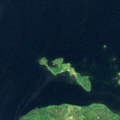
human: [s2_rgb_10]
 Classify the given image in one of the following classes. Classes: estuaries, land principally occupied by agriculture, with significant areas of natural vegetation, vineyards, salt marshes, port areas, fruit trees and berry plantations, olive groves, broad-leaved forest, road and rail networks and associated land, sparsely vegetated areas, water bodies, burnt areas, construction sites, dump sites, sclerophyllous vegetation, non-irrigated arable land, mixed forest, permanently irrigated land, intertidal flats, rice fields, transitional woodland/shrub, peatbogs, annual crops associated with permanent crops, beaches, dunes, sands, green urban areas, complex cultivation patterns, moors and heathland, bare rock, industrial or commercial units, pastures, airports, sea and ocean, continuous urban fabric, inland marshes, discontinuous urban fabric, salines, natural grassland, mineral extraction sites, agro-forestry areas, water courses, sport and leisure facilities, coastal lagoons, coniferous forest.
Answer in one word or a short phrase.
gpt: mixed forest, water bodies